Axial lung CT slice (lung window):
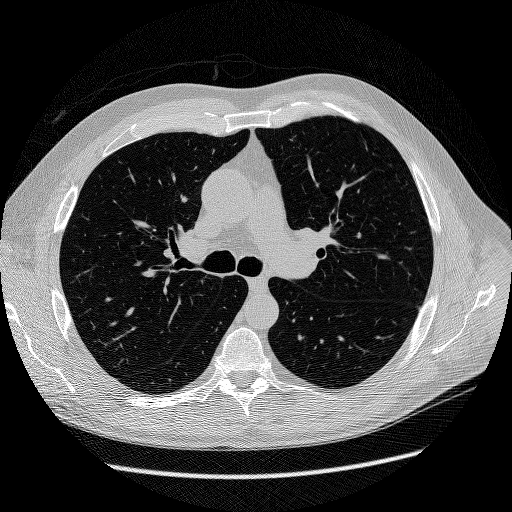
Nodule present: no